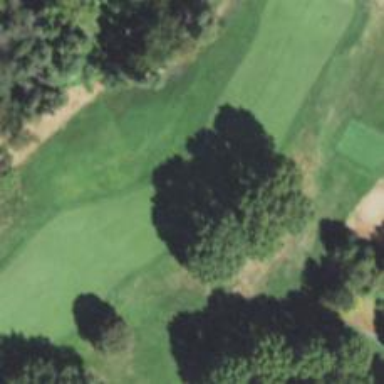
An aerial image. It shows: View of golf hole.